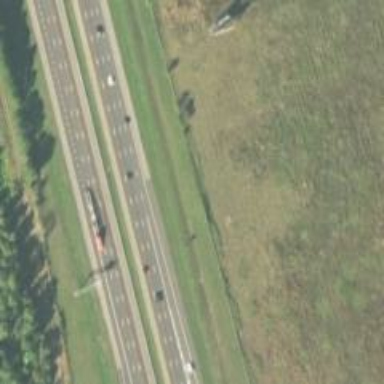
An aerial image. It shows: Motorway junction.